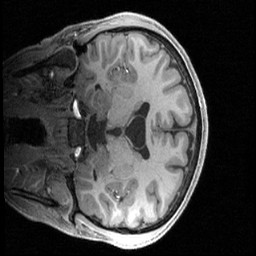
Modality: T1w
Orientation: coronal
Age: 19
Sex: male
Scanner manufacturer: siemens
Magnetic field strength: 3 T
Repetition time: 2.4 s
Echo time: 0.00224 s